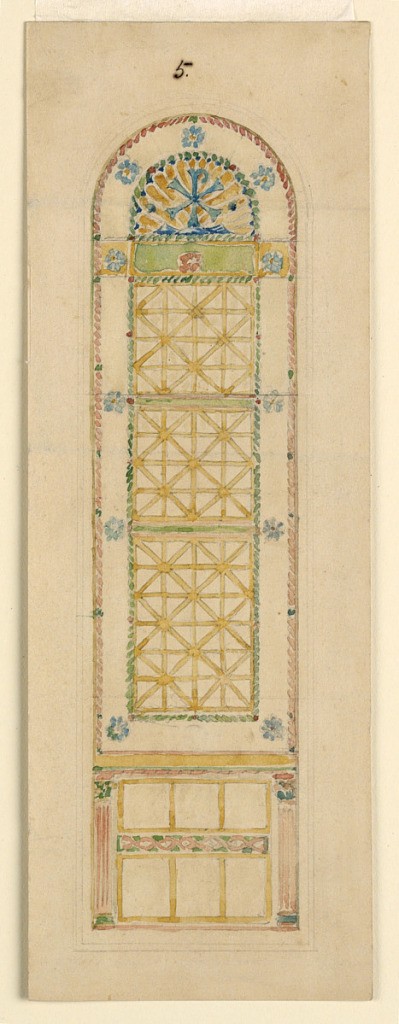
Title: Study for a Window in the Judson Memorial Baptist Church, New York
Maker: John La Farge, American, 1835–1910
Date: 1892–1900
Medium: Graphite and watercolor on paper
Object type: Drawing
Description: Arched top window of four panels, divided into small triangular panes, in the Byzantine style. Below, an inlaid marble panel.